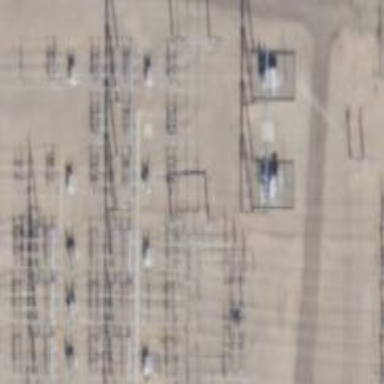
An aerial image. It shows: Switch used for power control.